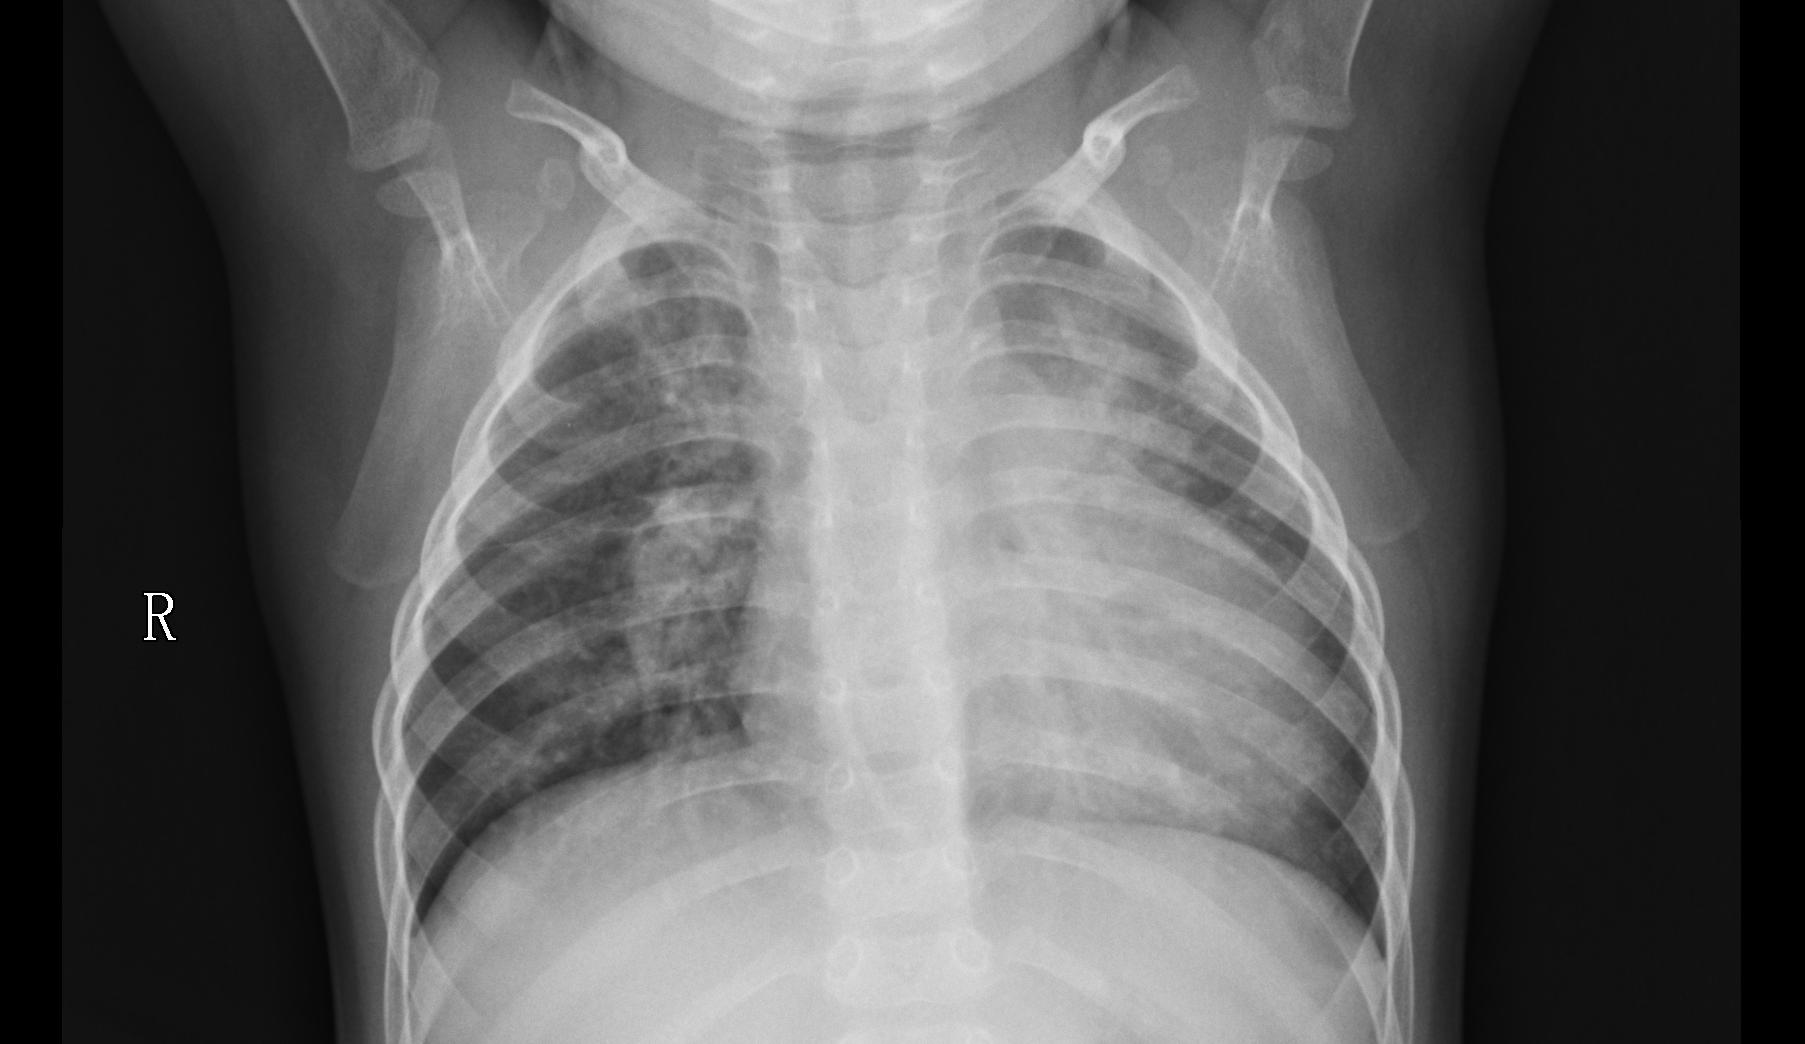
Diagnosis: PNEUMONIA